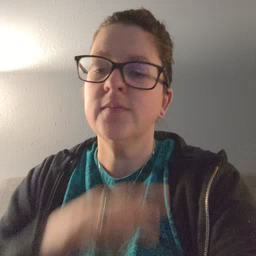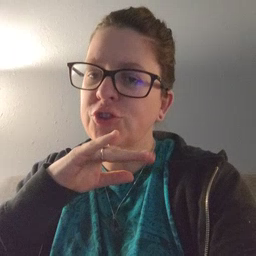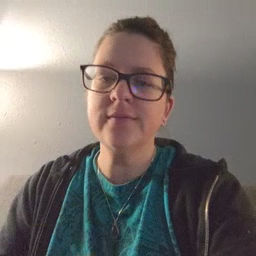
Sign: dirty